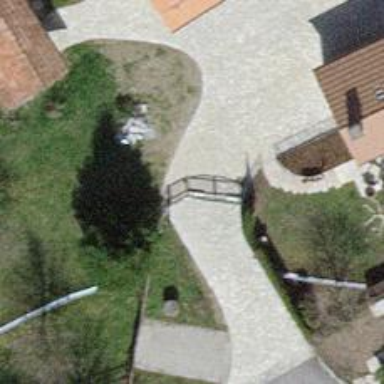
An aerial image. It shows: Gate.